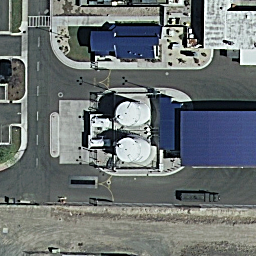
Label: storage tanks